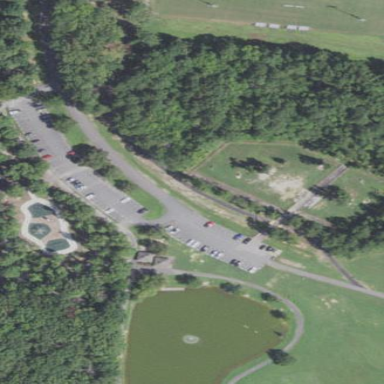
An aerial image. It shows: Dog park for leisure land.